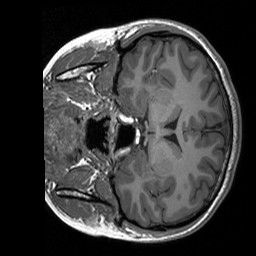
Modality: T1w
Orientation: coronal
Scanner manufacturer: siemens
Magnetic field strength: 3 T
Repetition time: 1.76 s
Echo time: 0.0022 s